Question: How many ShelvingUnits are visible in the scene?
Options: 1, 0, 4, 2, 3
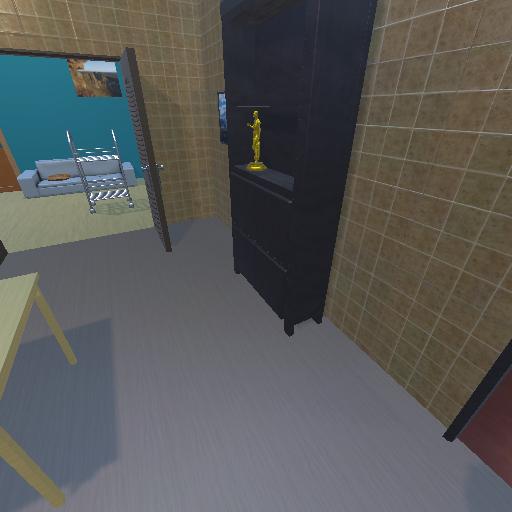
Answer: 1